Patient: sex F, age 58
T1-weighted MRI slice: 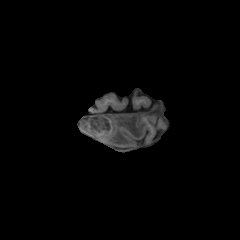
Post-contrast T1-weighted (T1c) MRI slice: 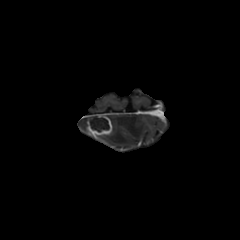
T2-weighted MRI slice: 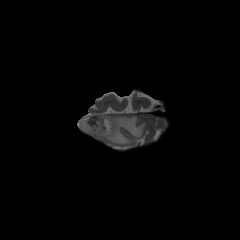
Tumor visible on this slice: yes
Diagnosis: Glioblastoma, IDH-wildtype
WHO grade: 4